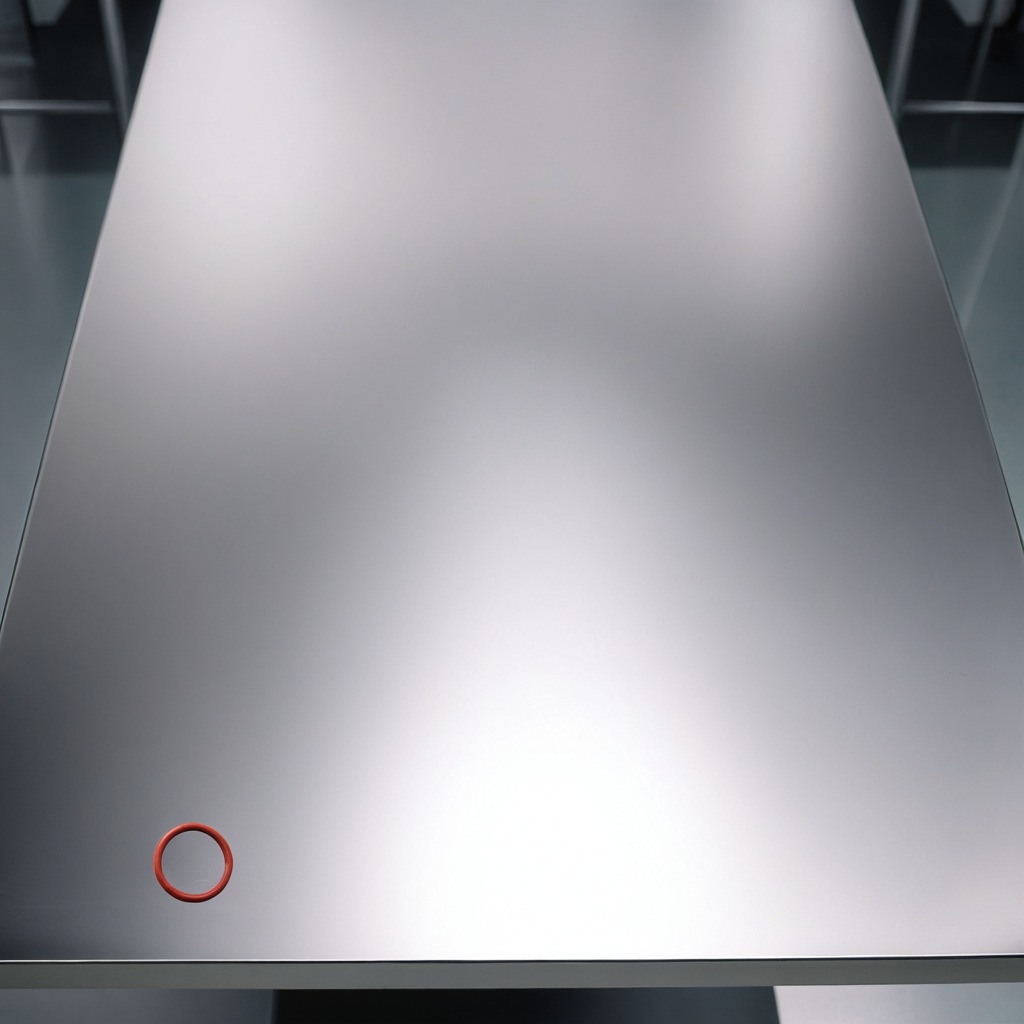
A rubber O-ring is lying on the stainless steel table in a high-end prototyping lab.